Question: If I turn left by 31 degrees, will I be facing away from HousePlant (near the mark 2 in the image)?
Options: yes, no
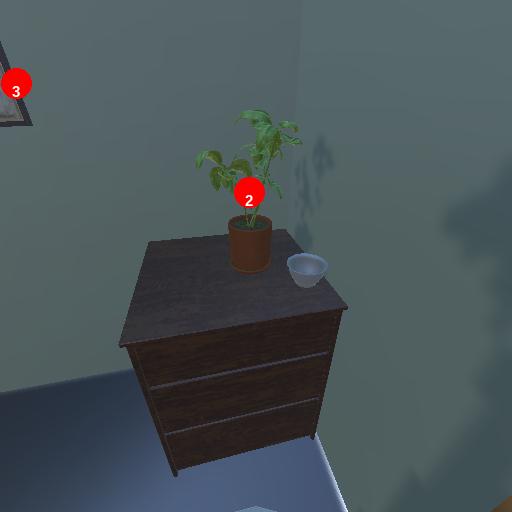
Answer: yes